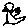
Label: bird